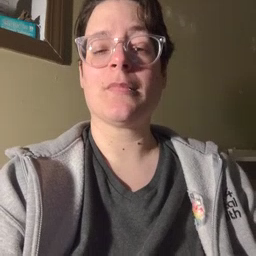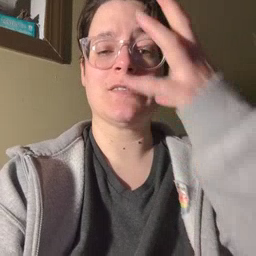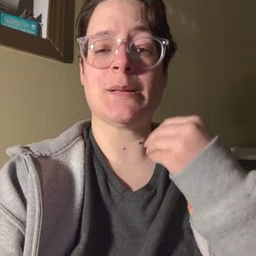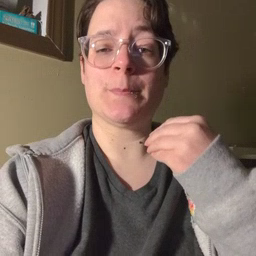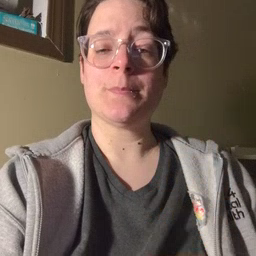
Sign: sleep